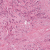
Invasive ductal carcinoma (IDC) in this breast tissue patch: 1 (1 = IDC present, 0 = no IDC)